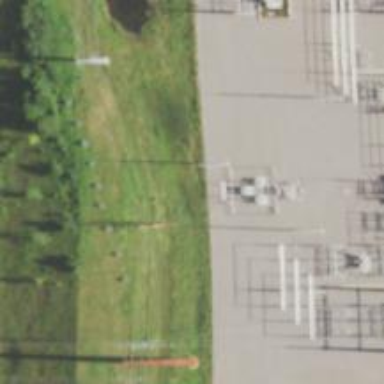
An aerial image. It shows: Power pole.